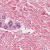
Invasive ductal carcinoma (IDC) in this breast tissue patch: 0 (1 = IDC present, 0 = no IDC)